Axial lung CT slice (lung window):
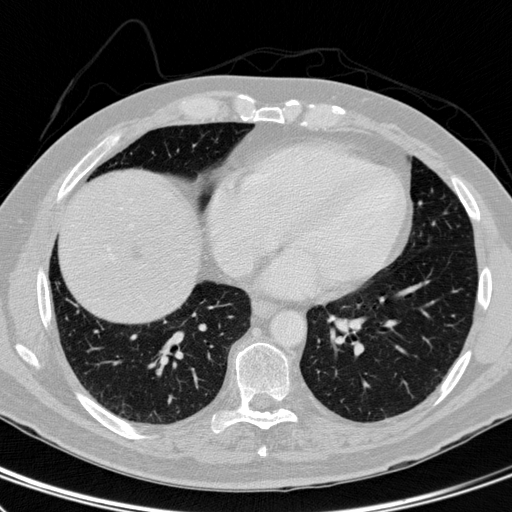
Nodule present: no